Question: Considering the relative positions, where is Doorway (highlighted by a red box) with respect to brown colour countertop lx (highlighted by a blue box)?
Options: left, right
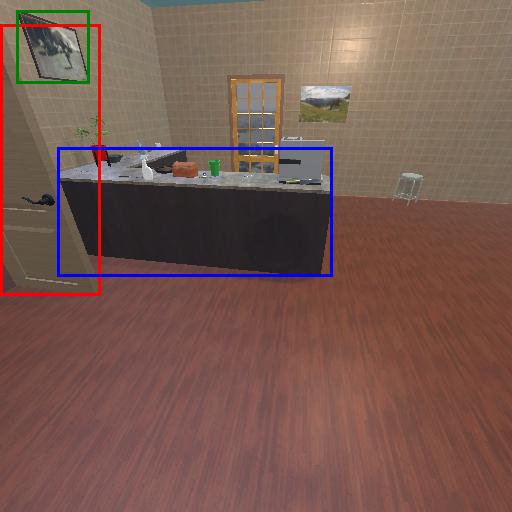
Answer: left